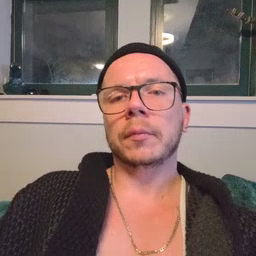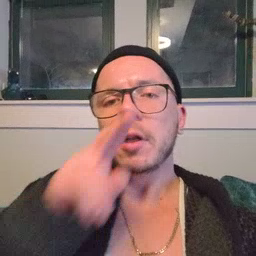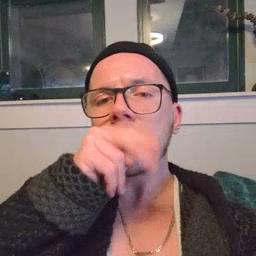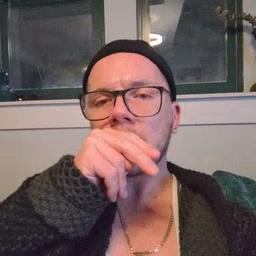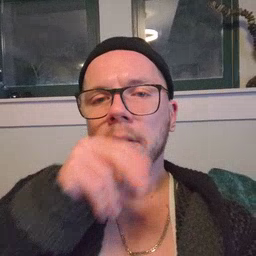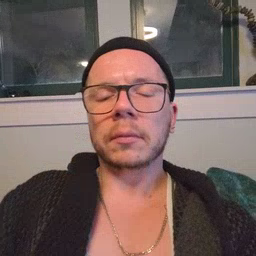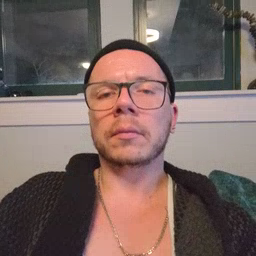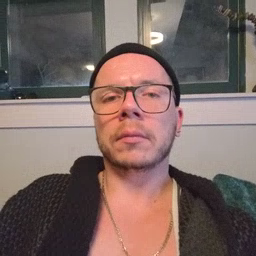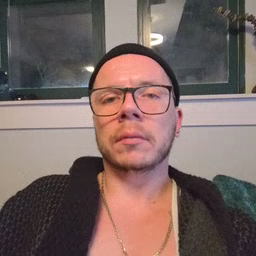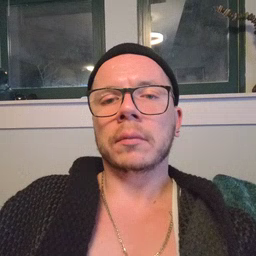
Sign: tongue